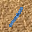
Label: 1